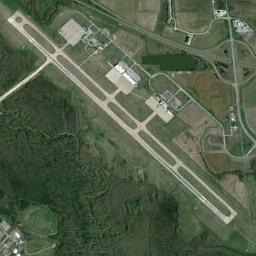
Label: airport